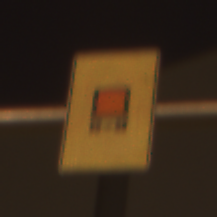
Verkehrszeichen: KennzeichnungspflichtigeFahrzeugeGefaehrlicheGueterOhnePfeilsymbol
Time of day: Night
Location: Outdoor (Urban)
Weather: Clear
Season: NotSpecified
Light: Artificial